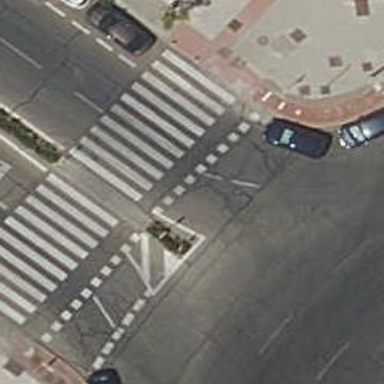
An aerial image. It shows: Uncontrolled zebra crossing on the road.